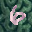
Label: 6